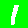
Digit: 1